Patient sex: M
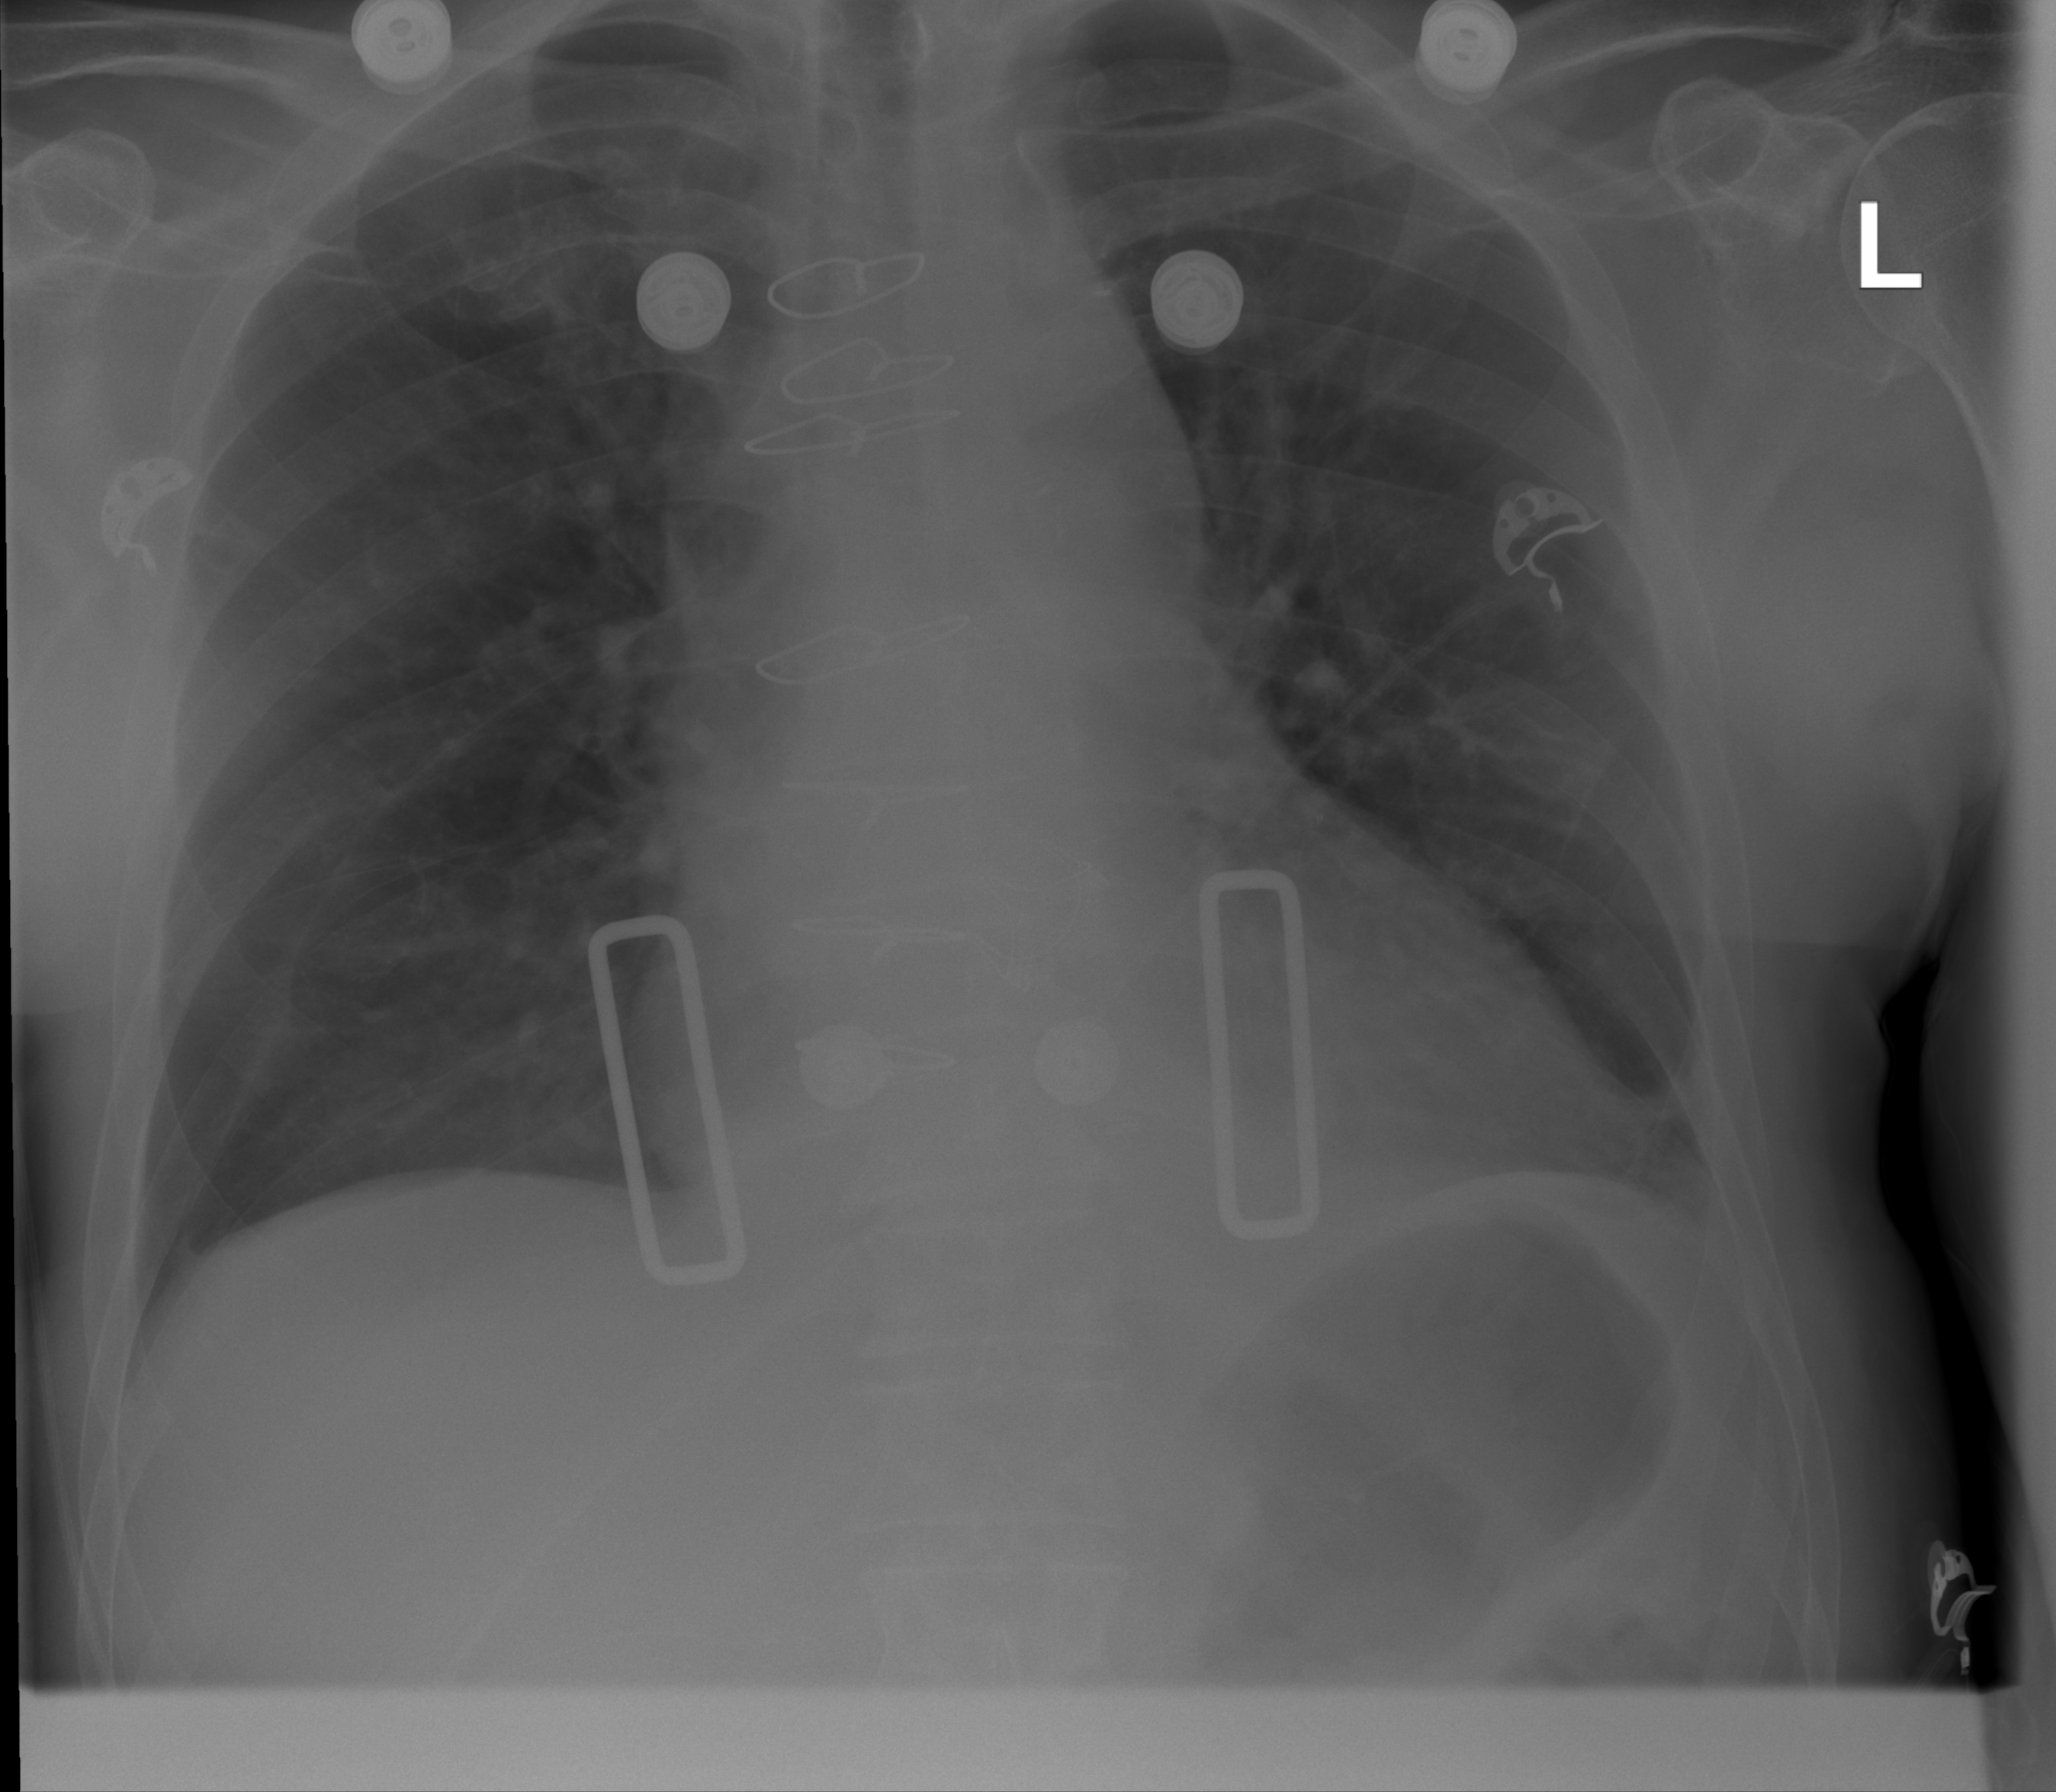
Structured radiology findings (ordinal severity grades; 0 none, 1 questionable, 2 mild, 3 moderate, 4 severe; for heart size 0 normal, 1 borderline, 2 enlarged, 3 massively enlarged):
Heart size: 0
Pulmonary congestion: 0
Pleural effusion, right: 0
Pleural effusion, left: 0
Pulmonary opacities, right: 0
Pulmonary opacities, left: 0
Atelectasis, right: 1
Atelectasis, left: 1